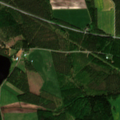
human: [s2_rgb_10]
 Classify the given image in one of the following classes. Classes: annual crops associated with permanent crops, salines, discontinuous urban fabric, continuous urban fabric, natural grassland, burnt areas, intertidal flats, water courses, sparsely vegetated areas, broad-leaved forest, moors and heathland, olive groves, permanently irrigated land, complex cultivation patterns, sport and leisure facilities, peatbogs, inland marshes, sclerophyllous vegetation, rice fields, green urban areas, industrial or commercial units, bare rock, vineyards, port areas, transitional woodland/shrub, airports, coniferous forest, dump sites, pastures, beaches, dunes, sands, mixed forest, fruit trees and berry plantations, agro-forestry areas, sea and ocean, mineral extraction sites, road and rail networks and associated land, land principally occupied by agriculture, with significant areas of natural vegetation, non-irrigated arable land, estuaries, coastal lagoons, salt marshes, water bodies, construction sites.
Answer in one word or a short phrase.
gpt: non-irrigated arable land, broad-leaved forest, coniferous forest, mixed forest